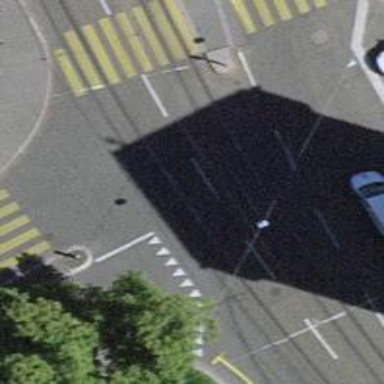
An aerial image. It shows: Tram level crossing on railway.